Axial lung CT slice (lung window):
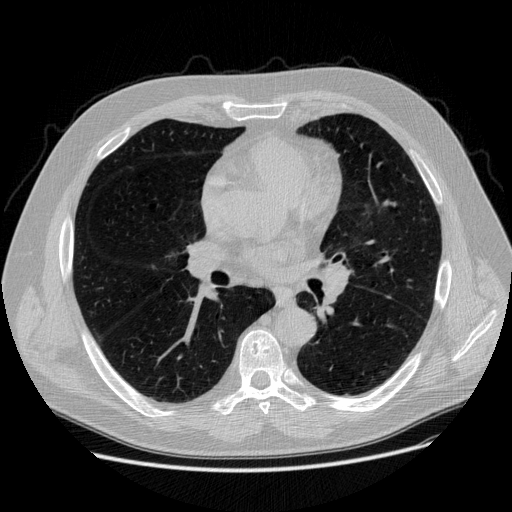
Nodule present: no